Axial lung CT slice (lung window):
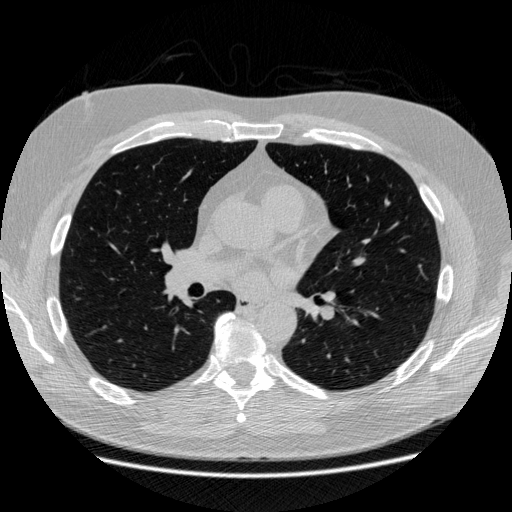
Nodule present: no